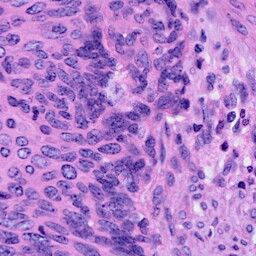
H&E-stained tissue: Cervix